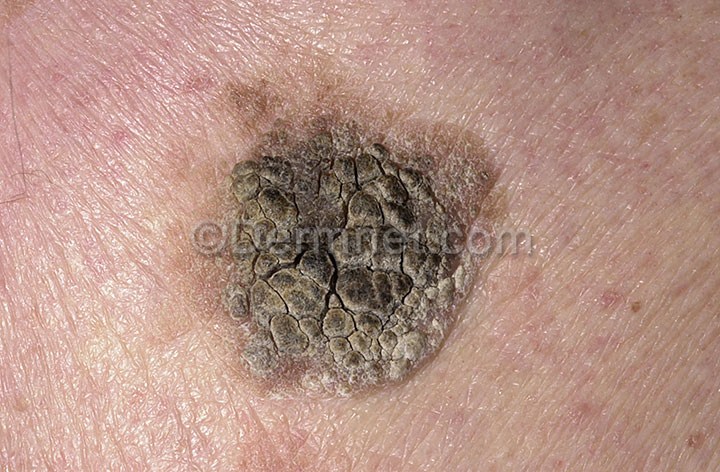
Disease: Seborrheic Keratoses and other Benign Tumors